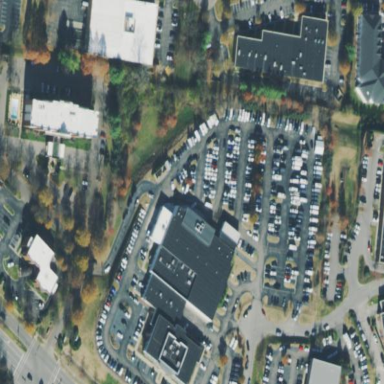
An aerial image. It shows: Building that houses car shop.